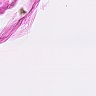
Metastatic tissue present: no